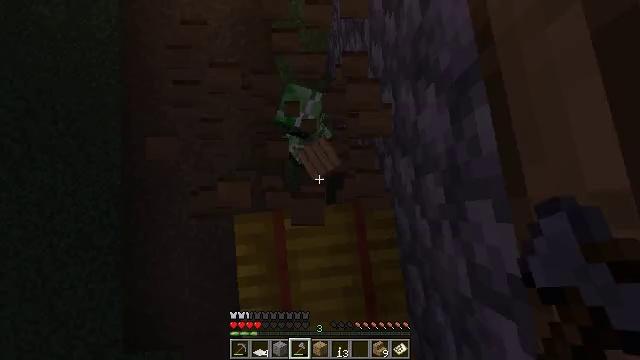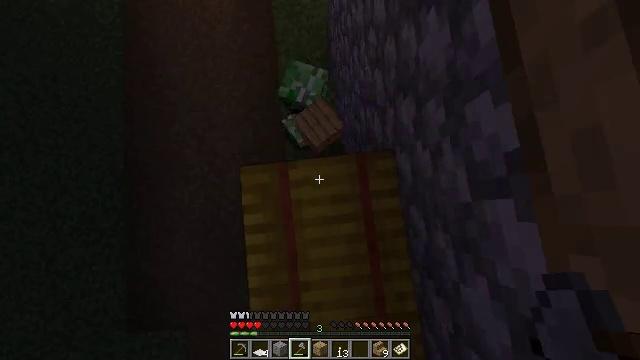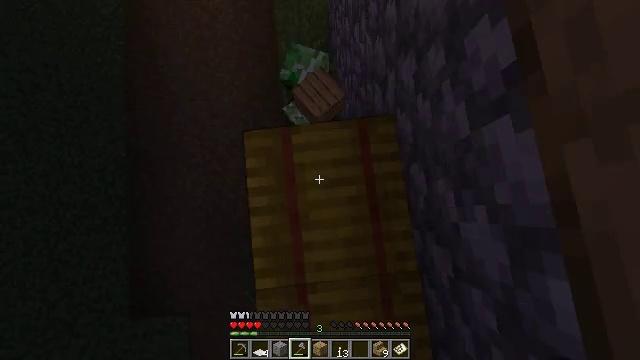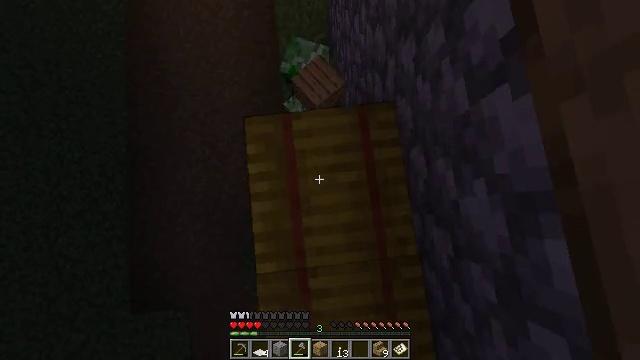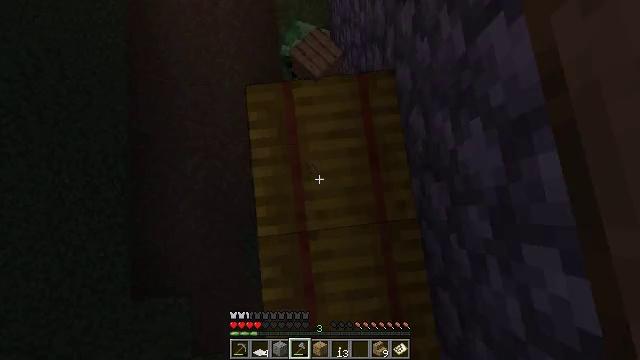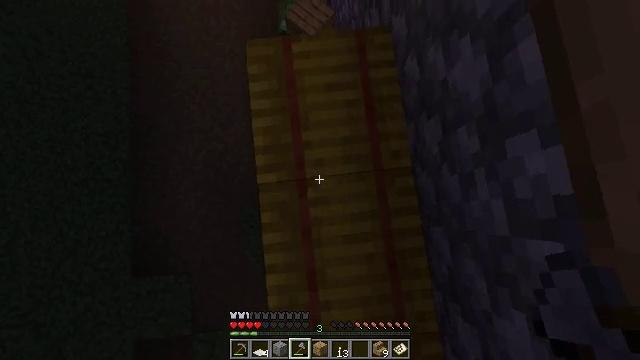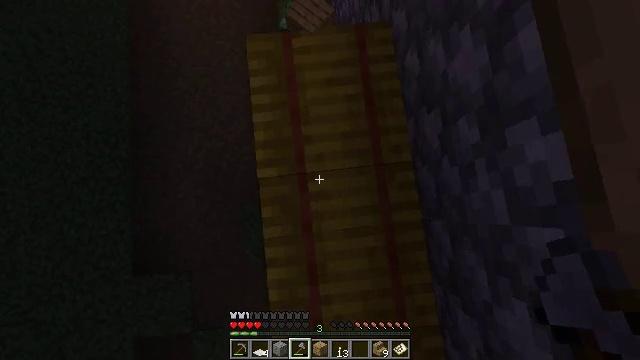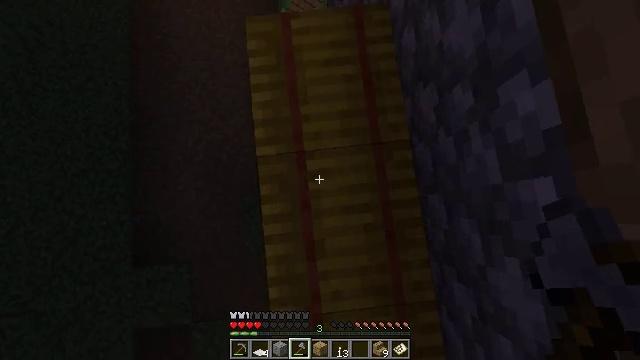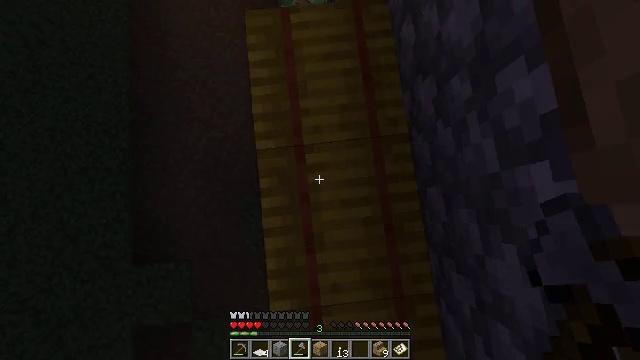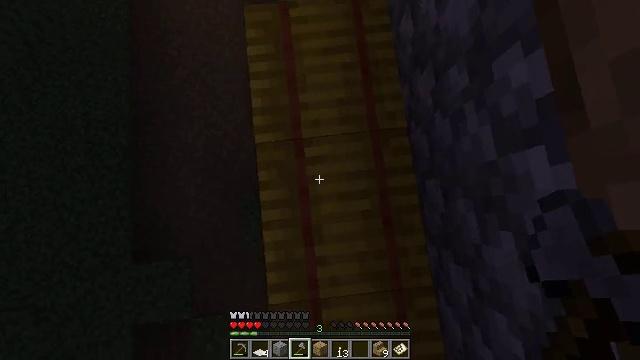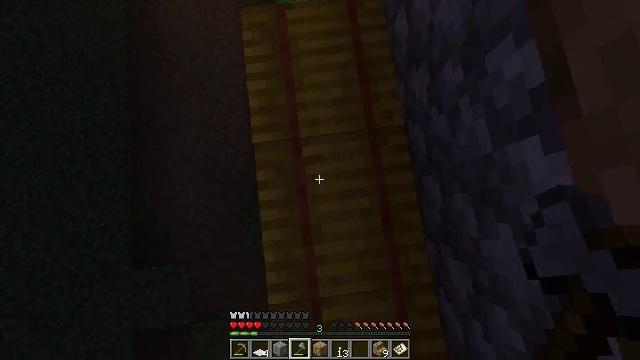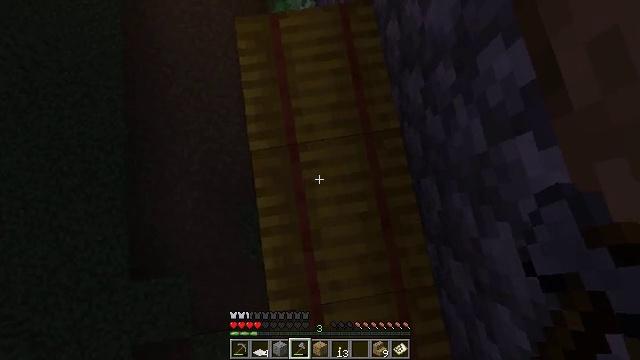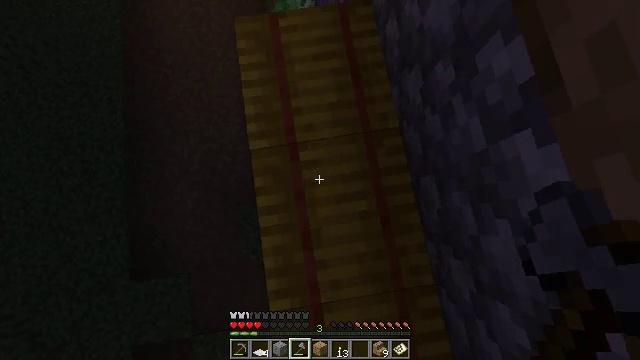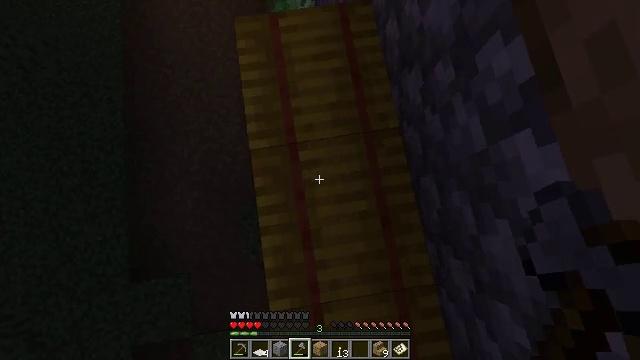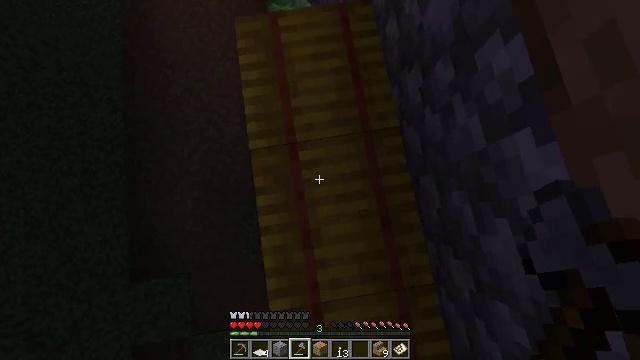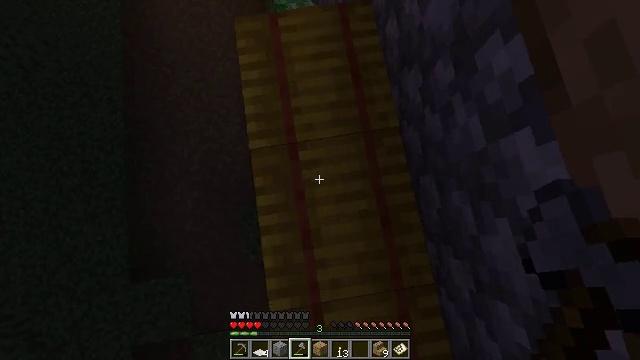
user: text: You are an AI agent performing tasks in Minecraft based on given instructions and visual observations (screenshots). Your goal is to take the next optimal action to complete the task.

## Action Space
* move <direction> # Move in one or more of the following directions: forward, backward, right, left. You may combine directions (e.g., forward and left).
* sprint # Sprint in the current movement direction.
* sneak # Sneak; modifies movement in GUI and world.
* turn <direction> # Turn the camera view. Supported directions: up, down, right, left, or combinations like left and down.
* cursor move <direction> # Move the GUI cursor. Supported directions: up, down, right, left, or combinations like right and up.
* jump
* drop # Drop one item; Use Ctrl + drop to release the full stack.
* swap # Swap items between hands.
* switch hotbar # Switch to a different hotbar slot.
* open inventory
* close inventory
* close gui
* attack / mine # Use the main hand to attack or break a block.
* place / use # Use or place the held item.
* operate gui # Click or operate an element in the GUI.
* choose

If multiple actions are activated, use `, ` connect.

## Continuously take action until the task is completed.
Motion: motion action
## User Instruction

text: Gather dirt.
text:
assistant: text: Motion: move back
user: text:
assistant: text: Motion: move back
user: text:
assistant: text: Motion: move back
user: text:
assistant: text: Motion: move back
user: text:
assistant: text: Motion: move back
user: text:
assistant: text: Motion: no_op
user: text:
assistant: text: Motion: no_op
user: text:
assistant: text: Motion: no_op
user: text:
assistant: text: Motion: no_op
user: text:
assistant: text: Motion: no_op
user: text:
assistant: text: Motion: turn right and up
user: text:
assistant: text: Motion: no_op
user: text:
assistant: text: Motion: no_op
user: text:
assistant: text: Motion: no_op
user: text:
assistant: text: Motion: no_op
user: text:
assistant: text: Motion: no_op
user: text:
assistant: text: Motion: turn right and up
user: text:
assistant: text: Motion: turn right
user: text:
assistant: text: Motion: turn right
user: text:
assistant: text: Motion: turn right and up
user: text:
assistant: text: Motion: turn right and up
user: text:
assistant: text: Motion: turn right and up
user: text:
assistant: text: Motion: turn right and up
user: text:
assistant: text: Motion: turn right
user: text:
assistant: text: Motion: no_op
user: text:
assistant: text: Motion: no_op
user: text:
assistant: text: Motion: turn right and up
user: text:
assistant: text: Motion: turn right and up
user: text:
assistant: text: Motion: turn right and up
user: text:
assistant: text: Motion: turn right and up